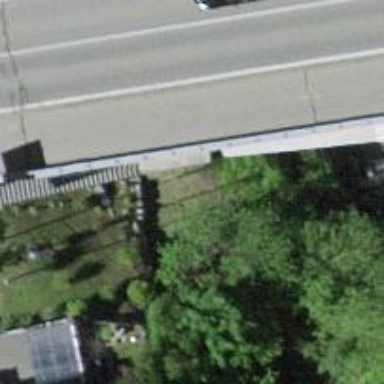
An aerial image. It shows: Road with steps.